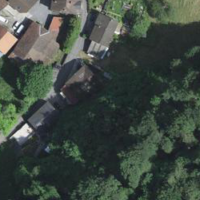
EUNIS habitat code: 44
Species observed at this site:
Impatiens balfourii